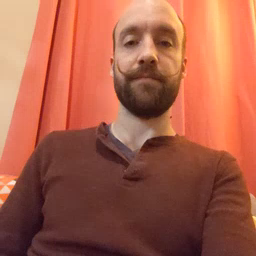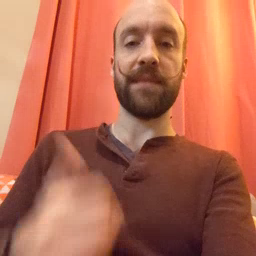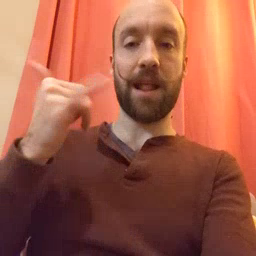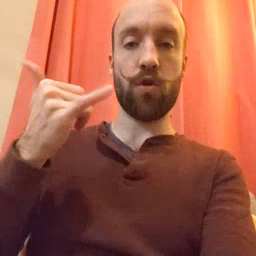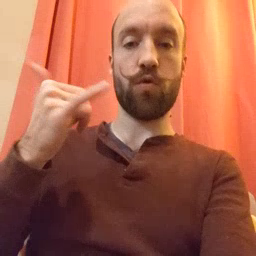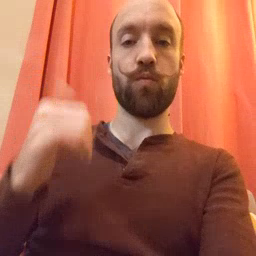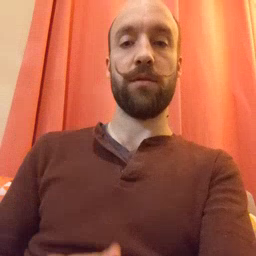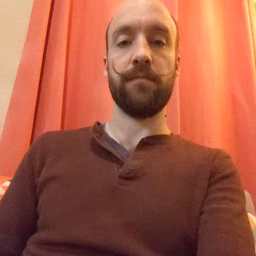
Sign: yellow